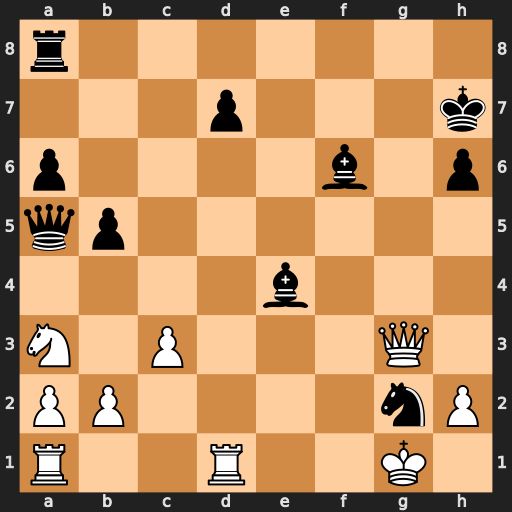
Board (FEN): r7/3p3k/p4b1p/qp6/4b3/N1P3Q1/PP4nP/R2R2K1
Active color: w
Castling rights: -
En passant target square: -
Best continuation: Rxd7+ Kh8 Qd6